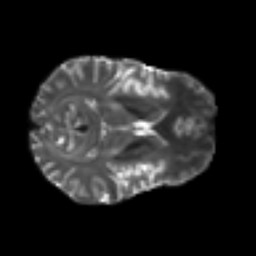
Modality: T2w
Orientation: axial
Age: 33
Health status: ill
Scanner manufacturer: philips
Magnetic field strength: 3 T
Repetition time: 9 s
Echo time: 0.127 s